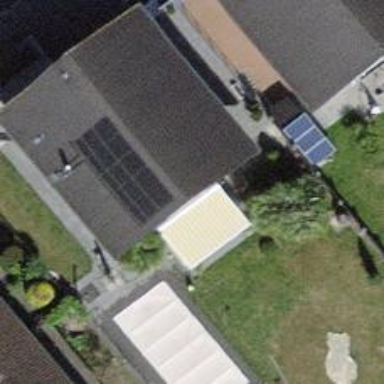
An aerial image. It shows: Solar photovoltaic panel generator.